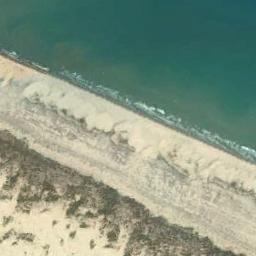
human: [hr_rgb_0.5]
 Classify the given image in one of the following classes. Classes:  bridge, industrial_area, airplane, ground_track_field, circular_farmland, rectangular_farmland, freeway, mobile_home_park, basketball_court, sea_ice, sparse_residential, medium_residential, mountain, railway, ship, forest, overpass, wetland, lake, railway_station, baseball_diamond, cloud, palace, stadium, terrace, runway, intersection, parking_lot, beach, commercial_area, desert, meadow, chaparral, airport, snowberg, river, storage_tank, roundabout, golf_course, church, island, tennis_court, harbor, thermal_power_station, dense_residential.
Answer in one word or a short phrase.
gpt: beach